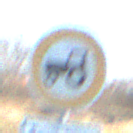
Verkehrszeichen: VerbotKraftfahrzeugeZuegeNichtSchneller25
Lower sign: SonstigeFahrzeugePersonengruppenFrei1
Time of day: MorningAfternoon
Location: Outdoor (Nature)
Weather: PartlyCloudy
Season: NotSpecified
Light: Natural